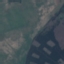
Label: HerbaceousVegetation